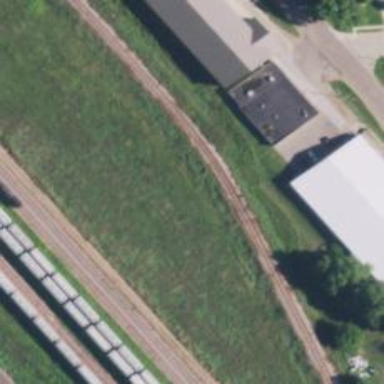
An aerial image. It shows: Railway siding with rails.